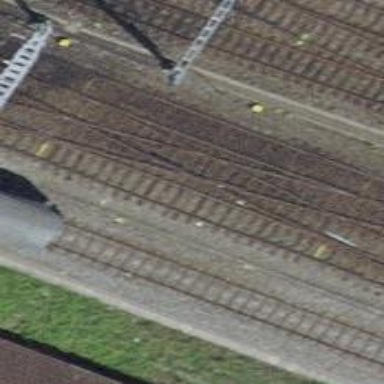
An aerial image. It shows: Railway crossing.